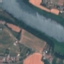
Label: River